Question: This is the mark-up I have to work with, The form is created via a wordpress plugin so I do not have control over the HTML,
'''
<div class="wpcf7" id="wpcf7-f1-p214-o1">
<form action="/testing/contact-us/#wpcf7-f1-p214-o1" method="post" class="wpcf7-form">
<div style="display: none;">
<input type="hidden" name="_wpcf7" value="1" />
<input type="hidden" name="_wpcf7_version" value="2.4.1" />
<input type="hidden" name="_wpcf7_unit_tag" value="wpcf7-f1-p214-o1" />
</div>
<fieldset>
<span class="wpcf7-form-control-wrap Name"><input type="text" name="Name" value="Name" class="wpcf7-text wpcf7-validates-as-required" size="40" /></span><br />
<span class="wpcf7-form-control-wrap your-email"><input type="text" name="your-email" value="Email Address" class="wpcf7-text wpcf7-validates-as-email wpcf7-validates-as-required" size="40" /></span><br />
<span class="wpcf7-form-control-wrap telephone"><input type="text" name="telephone" value="Telephone" class="wpcf7-text wpcf7-validates-as-required" size="40" /></span><br />
<span class="wpcf7-form-control-wrap company"><input type="text" name="company" value="Company" class="wpcf7-text wpcf7-validates-as-required" size="40" /></span><br />
<input type="submit" value="Send" class="wpcf7-submit" /><br />
</fieldset>
<fieldset>
<span class="wpcf7-form-control-wrap town-city"><textarea name="town-city" class="wpcf7-validates-as-required" cols="40" rows="10">Atleast town/city</textarea></span><br />
</fieldset>
<fieldset>
<span class="wpcf7-form-control-wrap your-enquiry"><textarea name="your-enquiry" class="wpcf7-validates-as-required" cols="40" rows="10">Enter your enquiry</textarea></span><br />
</fieldset>
<div class="wpcf7-response-output wpcf7-display-none"></div>
</form>
'''
And this is my current CSS,
'''
.page-id-214 input{
margin:0px 0px 10px 0px;
width:231px;
border:1px solid #aaaaaa;
float:left;
clear:left;
}
'''
I am trying to make it look like this,

Currently I can only get all the elements sitting on top of each other
'''
.page-id-214 textarea {
width:206px;
height:109px;
float:left;
}
'''
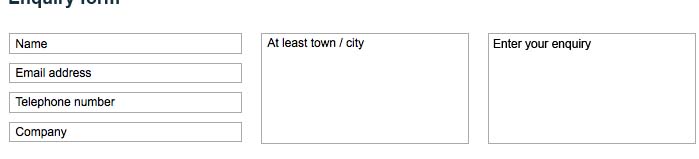
Answer: try putting
'''
float:left;border:0;margin:0 5px;padding:0;width:206px;
height:109px;
'''
on the fieldset elements, rather than the input. Oh, and make the selector this:
body #wpcf7-f1-p214-o1 to increase selectivity and override any other fieldset styles set on the theme:
so that's:
'''
body #wpcf7-f1-p214-o1 {
float:left;
border:0;
margin:0 5px;
padding:0;
width:206px;
height:109px;
}
'''